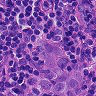
Metastatic tissue present: yes